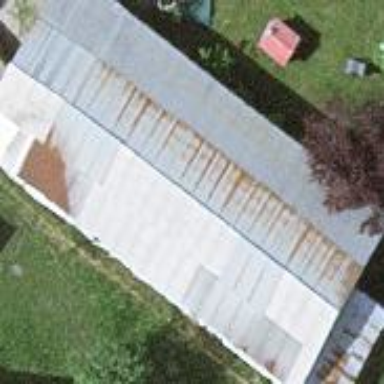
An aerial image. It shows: Shed building.